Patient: sex F, age 71
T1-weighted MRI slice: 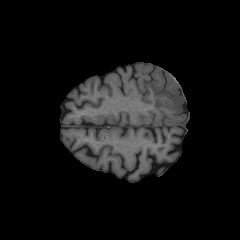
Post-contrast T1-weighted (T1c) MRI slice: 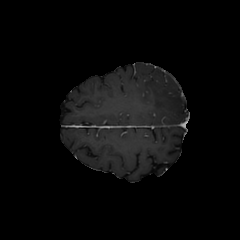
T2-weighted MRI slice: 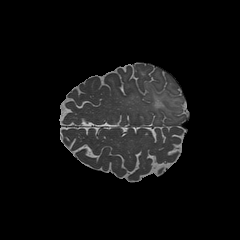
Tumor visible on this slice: yes
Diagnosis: Astrocytoma, IDH-mutant
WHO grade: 2